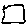
Label: square